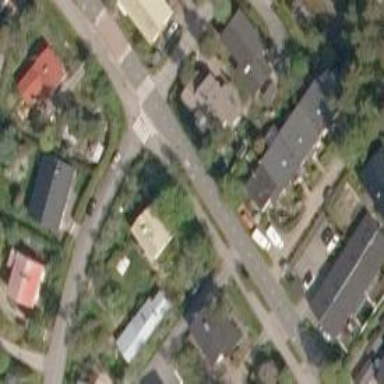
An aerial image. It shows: Road with "give way" sign.